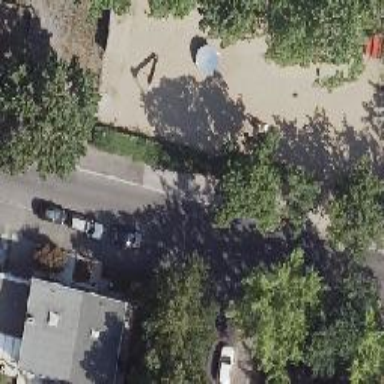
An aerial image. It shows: Sandpit at the playground.